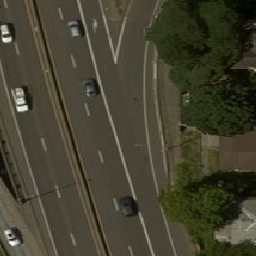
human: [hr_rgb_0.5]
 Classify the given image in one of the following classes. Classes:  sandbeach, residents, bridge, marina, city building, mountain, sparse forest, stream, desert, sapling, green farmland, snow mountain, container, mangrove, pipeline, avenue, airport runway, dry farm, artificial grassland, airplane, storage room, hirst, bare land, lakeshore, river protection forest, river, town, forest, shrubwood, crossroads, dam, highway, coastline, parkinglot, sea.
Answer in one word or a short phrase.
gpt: highway